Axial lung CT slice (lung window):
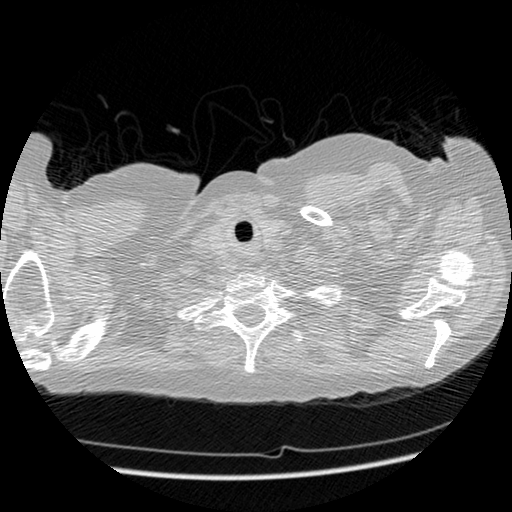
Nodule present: no